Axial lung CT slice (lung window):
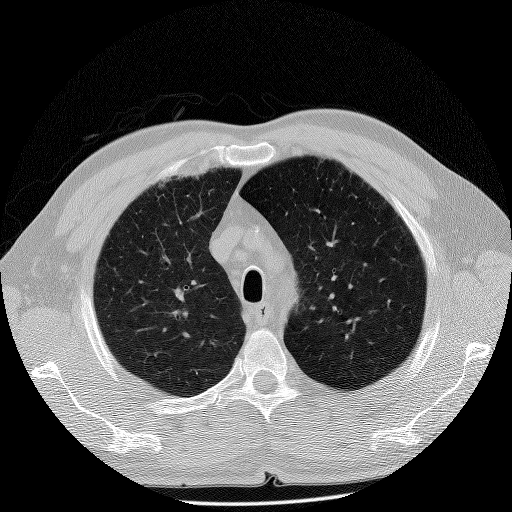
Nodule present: no